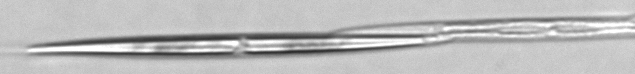
Label: Pseudo-nitzschia